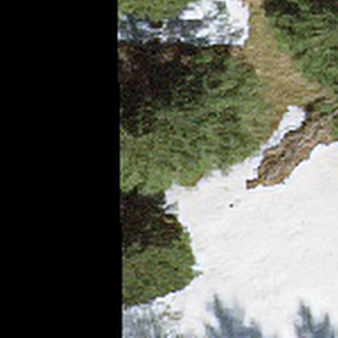
Label: other